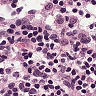
Metastatic tissue present: no